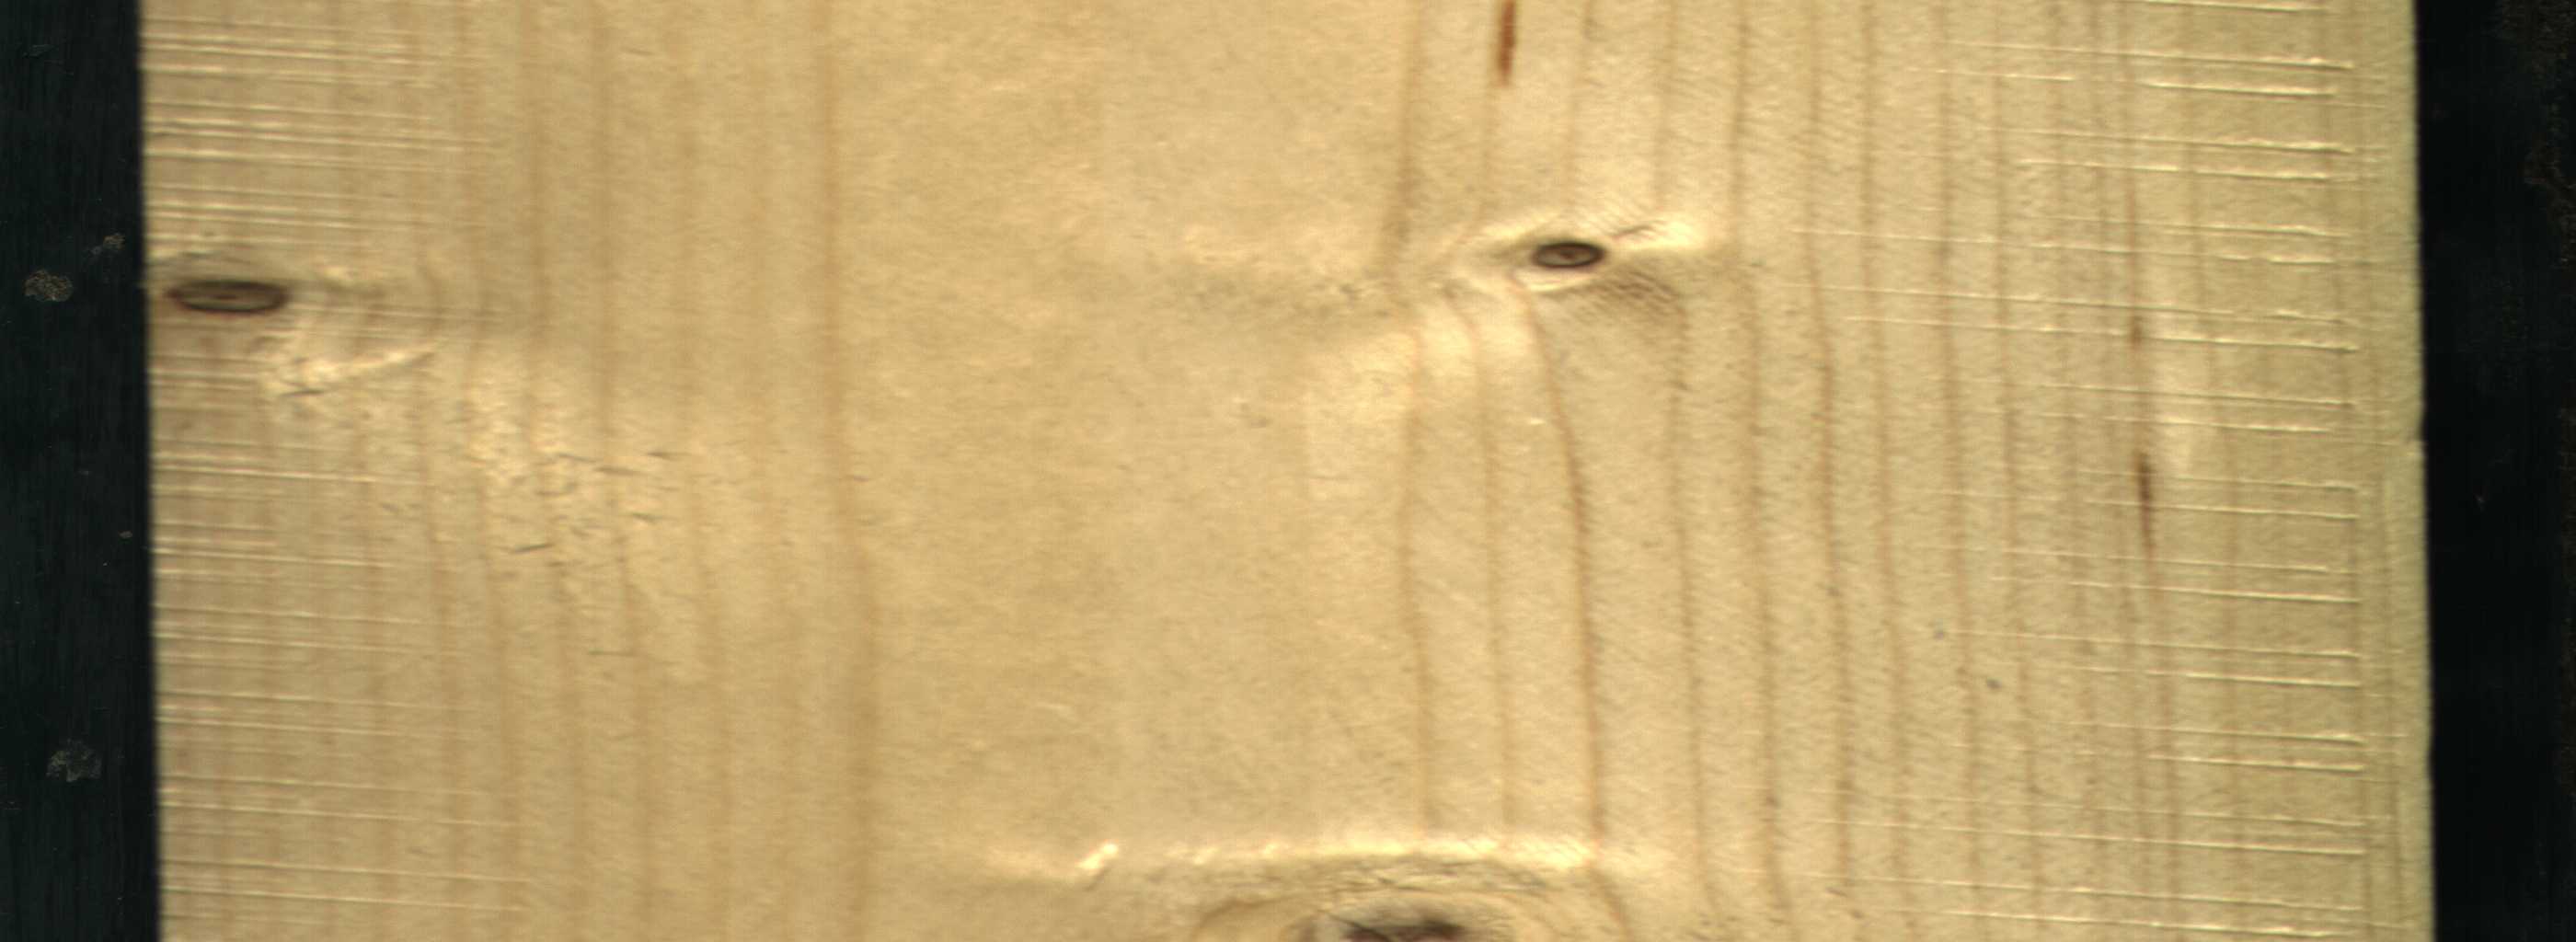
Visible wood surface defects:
resin
resin
knot_with_crack
Dead_Knot
Dead_Knot